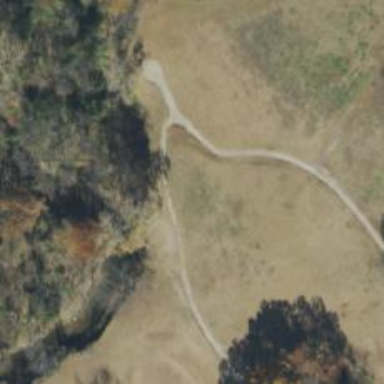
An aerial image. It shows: Golf cartpath that is also road path.